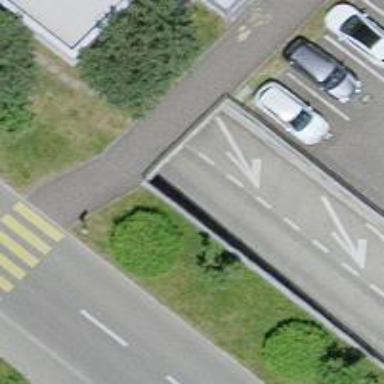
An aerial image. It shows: Parking entrance.